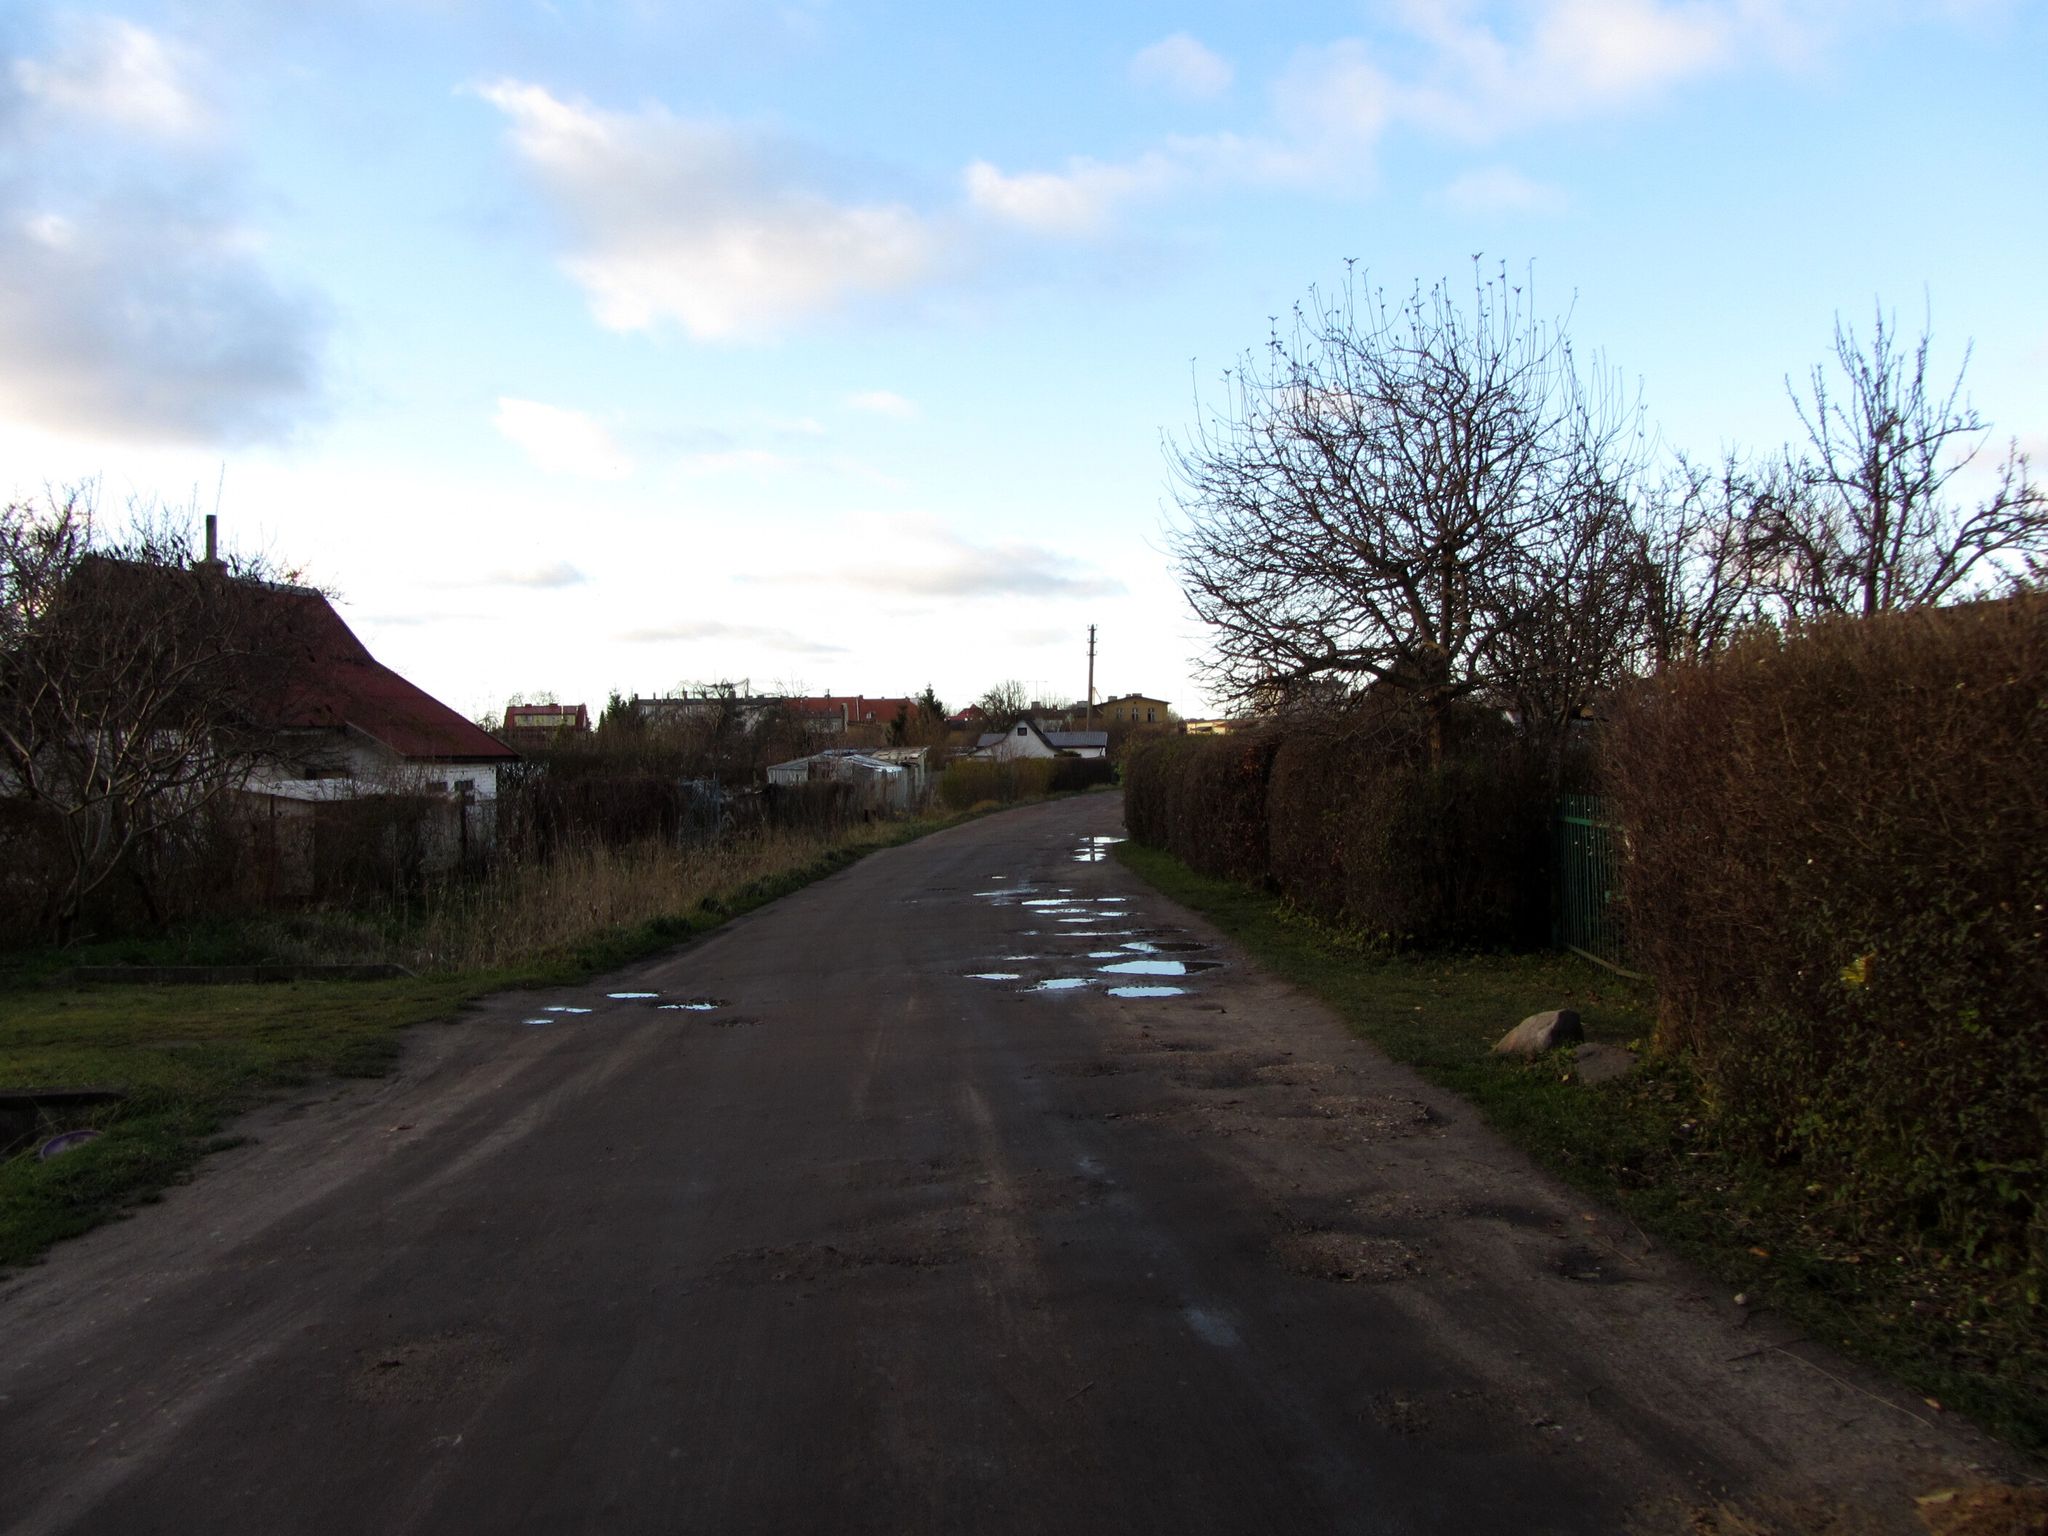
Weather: cloudy
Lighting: day
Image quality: slightly poor
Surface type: walking surface
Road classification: residential
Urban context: dense urban cluster
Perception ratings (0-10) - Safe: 6.75, Lively: 2.8, Beautiful: 8.08, Boring: 4.52, Depressing: 4.78, Wealthy: 4.28